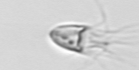
Label: Balanion